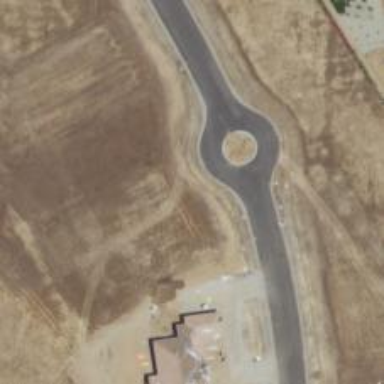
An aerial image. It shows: Turning loop on the road.